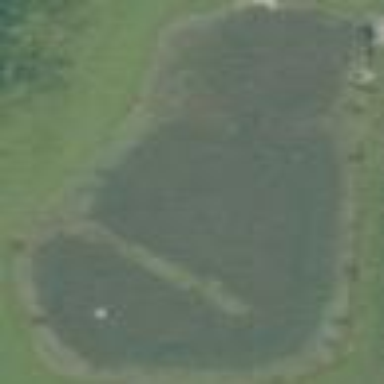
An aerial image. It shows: Peaceful pond surrounded by nature.